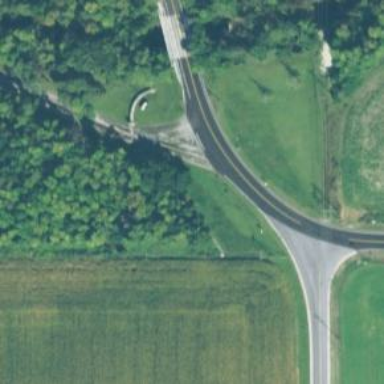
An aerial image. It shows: Secondary link road.